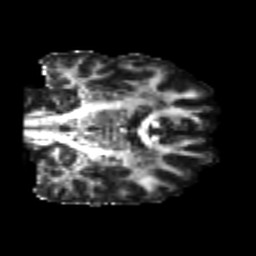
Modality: FA
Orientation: coronal
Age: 24
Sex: male
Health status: healthy
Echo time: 0.074 s